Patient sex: M
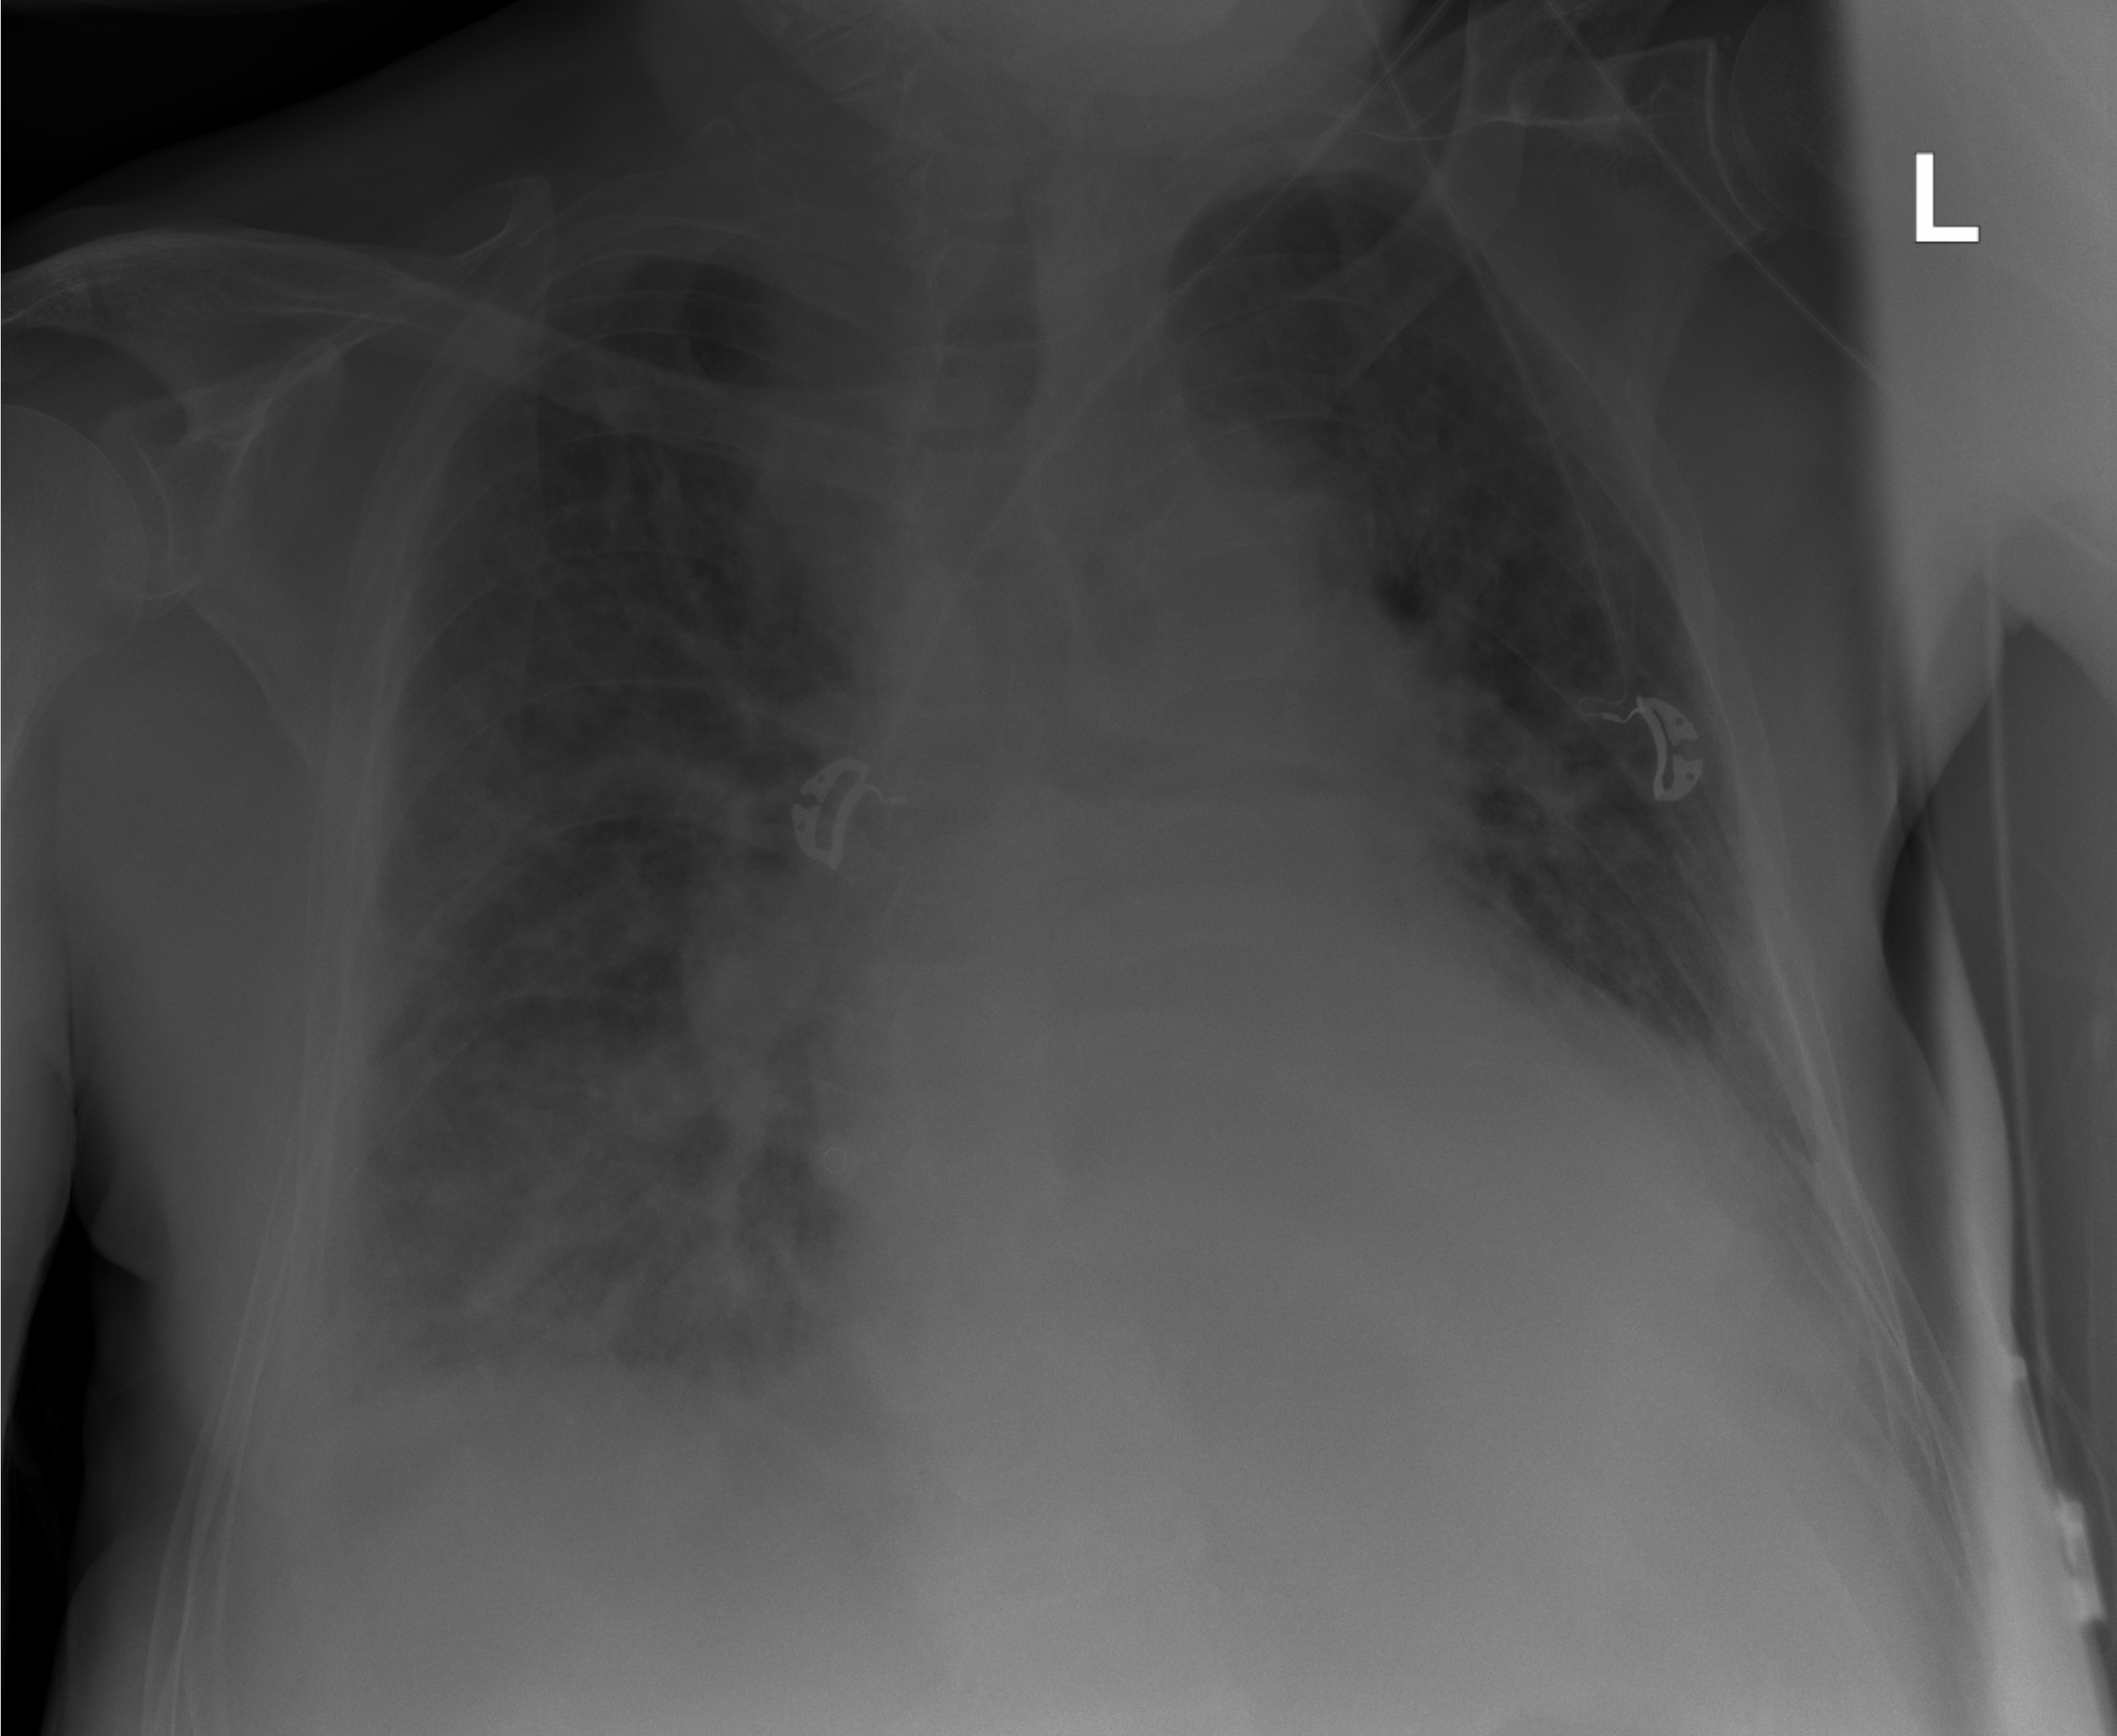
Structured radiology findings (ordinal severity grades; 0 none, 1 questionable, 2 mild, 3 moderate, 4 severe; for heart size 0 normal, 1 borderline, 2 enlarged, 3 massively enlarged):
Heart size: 2
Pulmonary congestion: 2
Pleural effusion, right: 2
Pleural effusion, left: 0
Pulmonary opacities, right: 2
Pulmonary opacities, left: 2
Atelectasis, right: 2
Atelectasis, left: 2